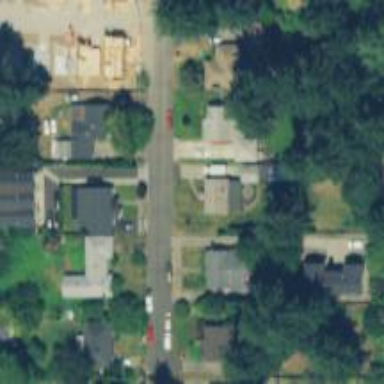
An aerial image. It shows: Residential road with sidewalk on the left.